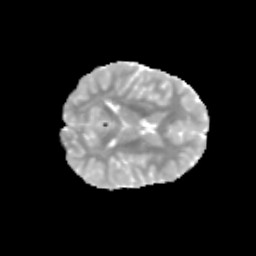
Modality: MD
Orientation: axial
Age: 12
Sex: female
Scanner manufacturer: siemens
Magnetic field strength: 3 T
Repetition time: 3.8 s
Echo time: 0.07 s